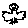
Label: bird